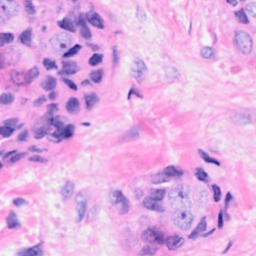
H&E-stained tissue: Breast